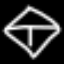
Label: diamond